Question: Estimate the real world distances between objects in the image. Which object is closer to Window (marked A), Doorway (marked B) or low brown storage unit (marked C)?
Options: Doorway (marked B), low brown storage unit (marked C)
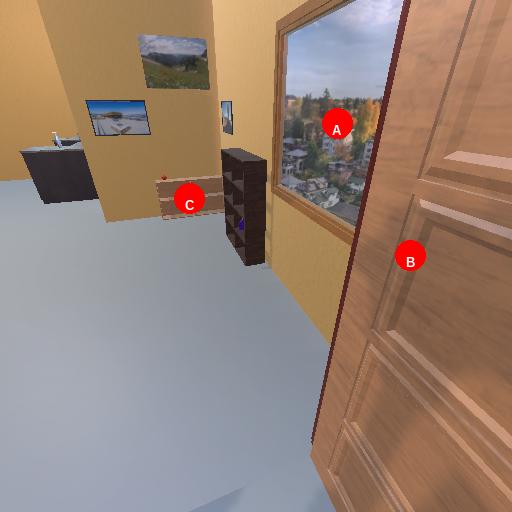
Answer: Doorway (marked B)